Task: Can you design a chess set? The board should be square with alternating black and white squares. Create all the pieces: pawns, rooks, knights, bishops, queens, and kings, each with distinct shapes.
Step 2427:
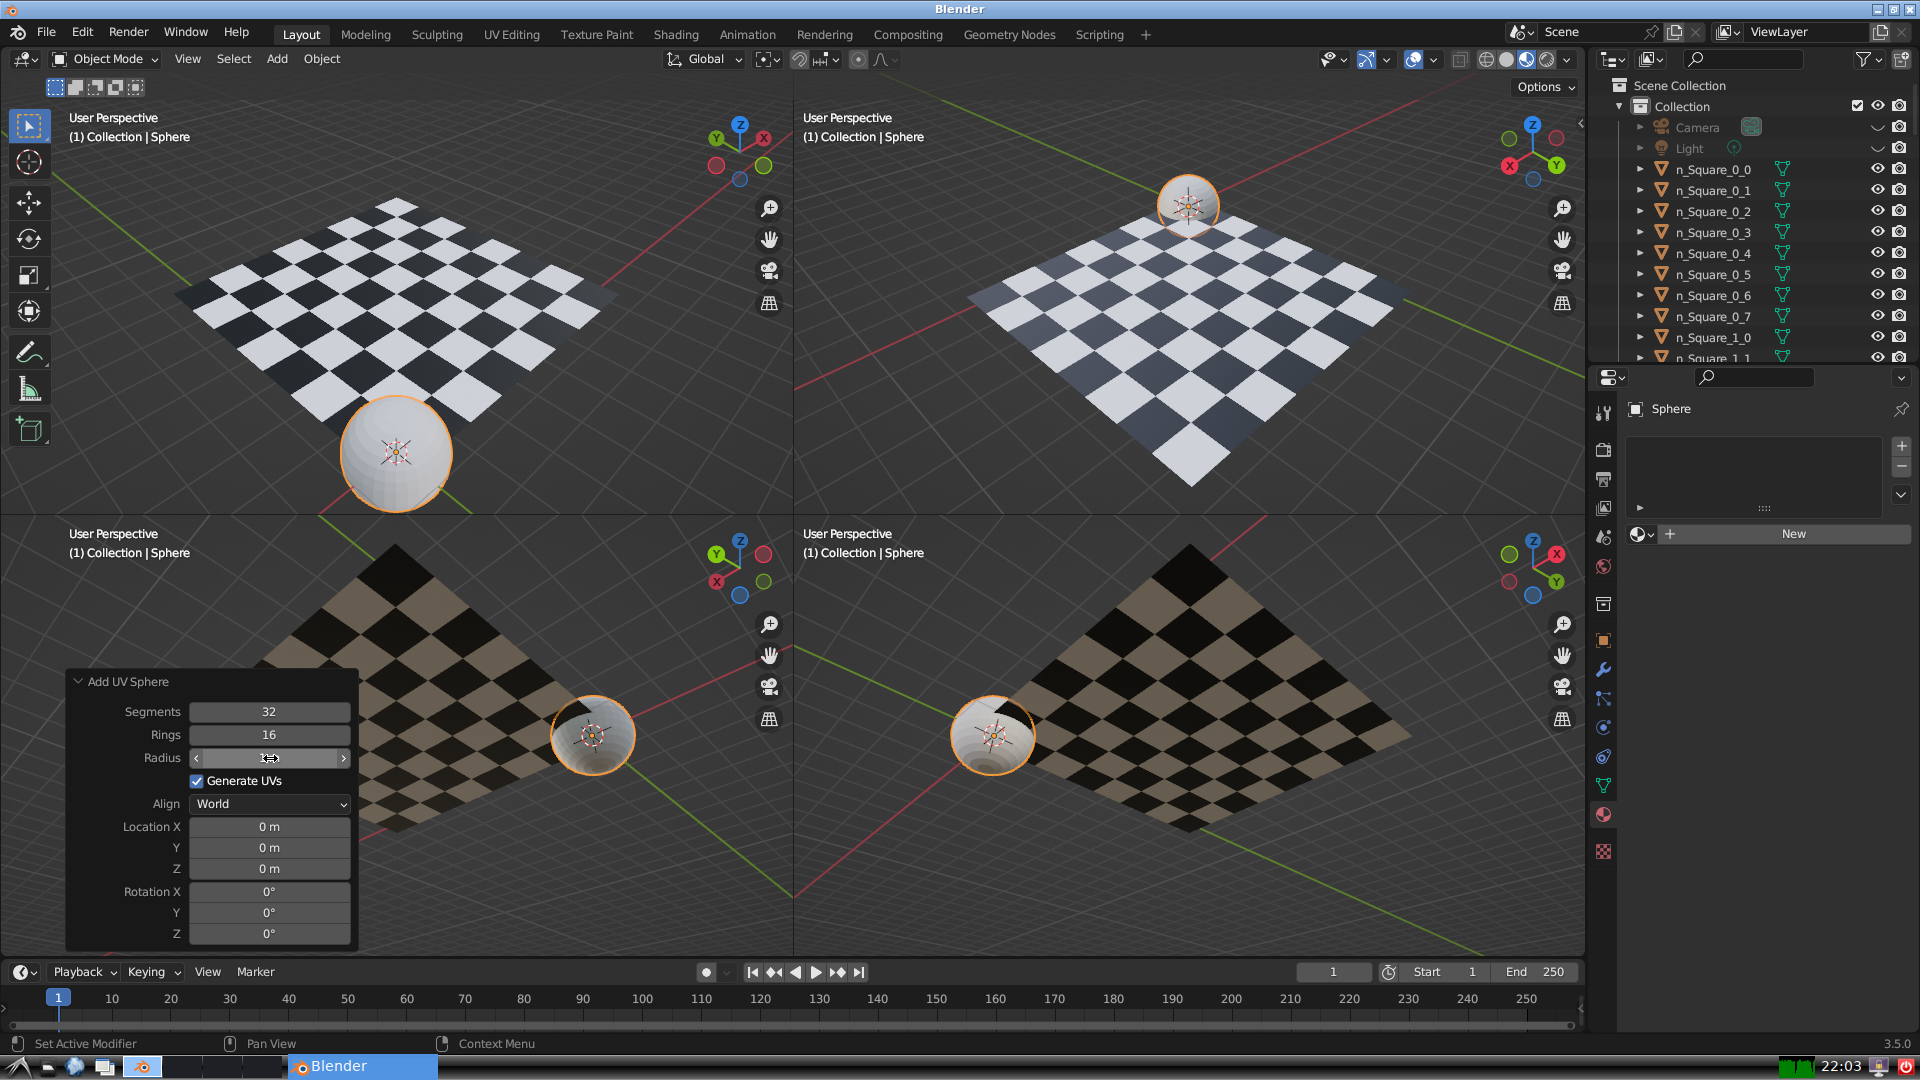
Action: click: no